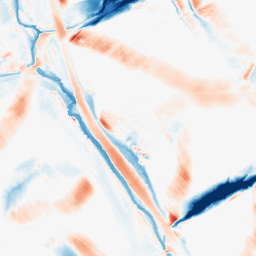
Category: morphological
Decomposition family: morphological_diamond
Decomposition parameters: operation: average
radius: 20
Upsampling method: quintic
Upsampling parameters: scale: 4
Upsampling scale: 4